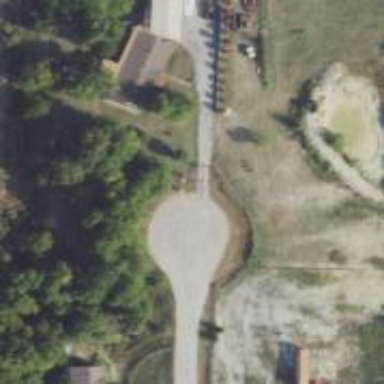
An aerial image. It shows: Driveway leading to service road.